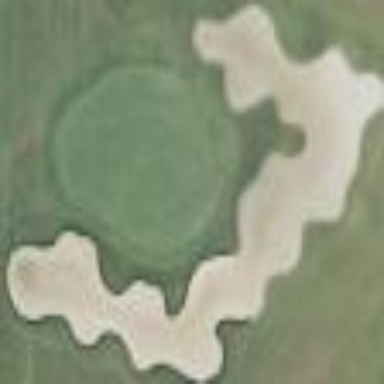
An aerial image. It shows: Golf bunker filled with sandy terrain.